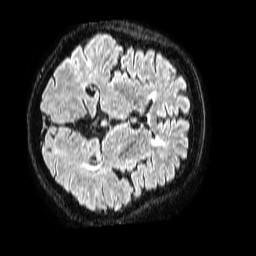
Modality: FLAIR
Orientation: axial
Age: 69
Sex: male
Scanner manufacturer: philips
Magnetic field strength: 1.5 T
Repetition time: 4.8 s
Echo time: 0.3 s